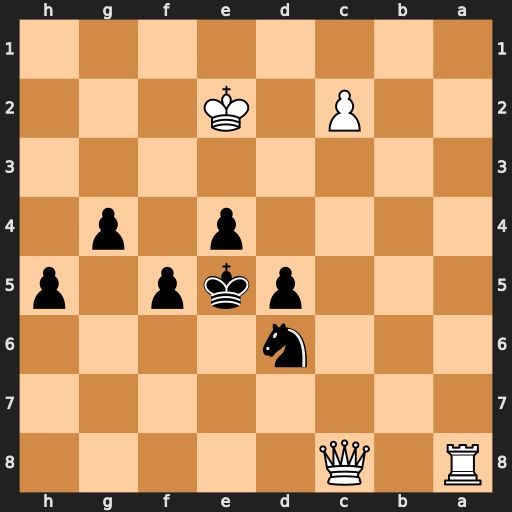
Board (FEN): R1Q5/8/3n4/3pkp1p/4p1p1/8/2P1K3/8
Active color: b
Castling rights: -
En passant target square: -
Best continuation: Nxc8 Rxc8 h4 Rh8 h3